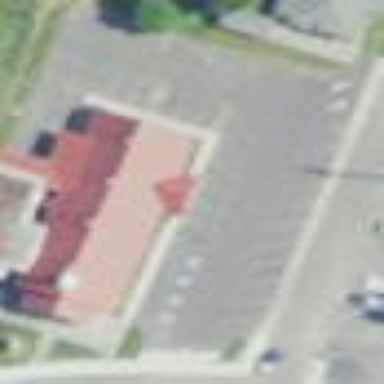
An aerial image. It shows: Parking area with asphalt surface.